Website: lowes
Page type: account-dashboard
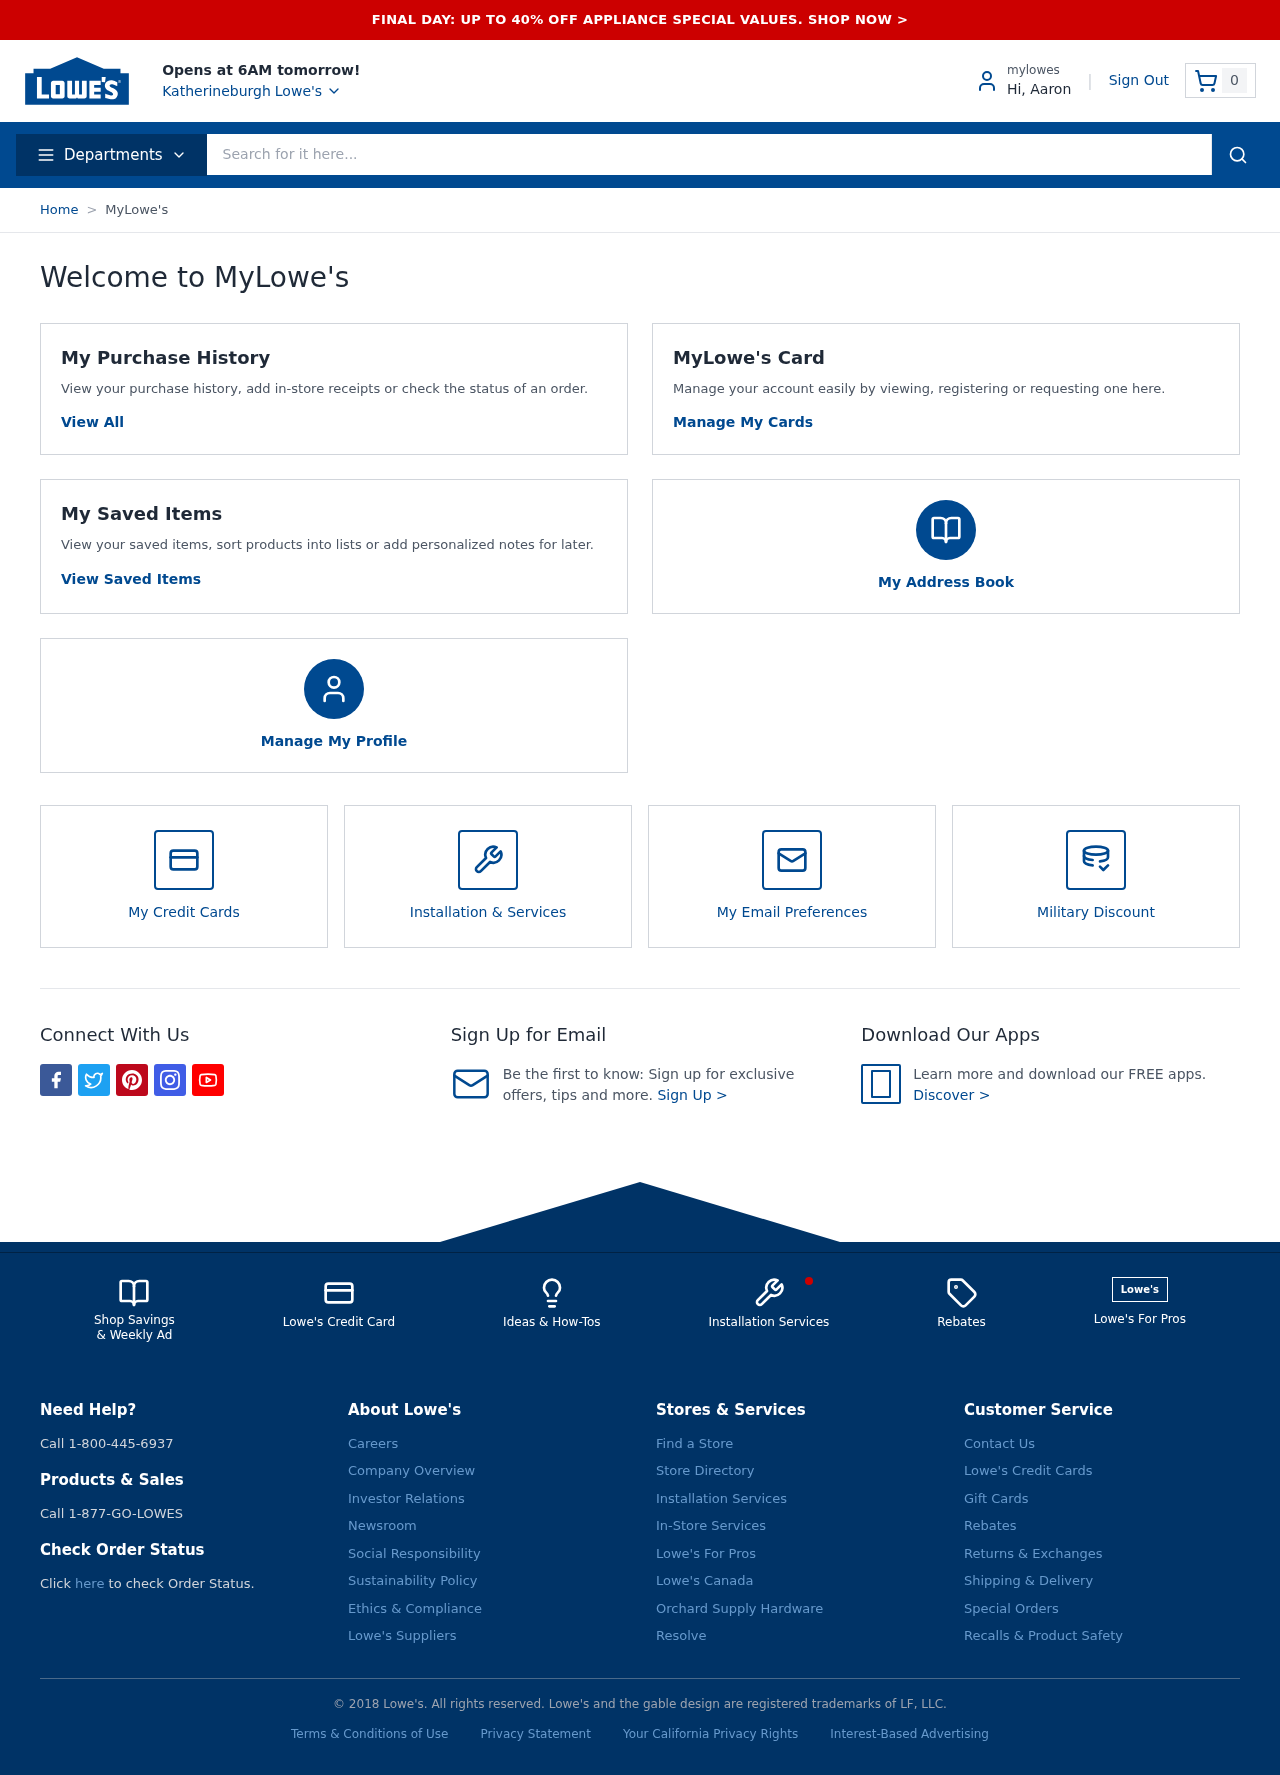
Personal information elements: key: PII_CITY
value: Katherineburgh
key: PII_FIRSTNAME
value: Hi, Aaron
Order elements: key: ORDER_NUM_ITEMS
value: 0
Search elements: key: HEADER_SEARCH
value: Search for it here...